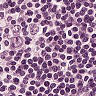
Metastatic tissue present: no